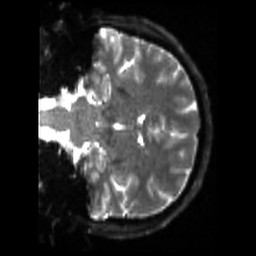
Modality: sbref
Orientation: coronal
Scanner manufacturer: siemens
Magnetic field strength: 3 T
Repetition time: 4 s
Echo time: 0.0594 s